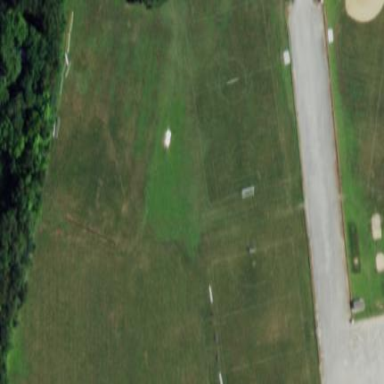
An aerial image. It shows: Lacrosse pitch for leisure land activities.